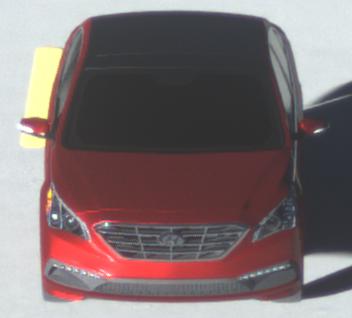
Make: Hyundai
Model: Sonata
Detailed model: Gen. 7
Model produced from: 2015
Model produced until: 2017
Doors: 4
Color: red
Road condition: dry road
Daytime: sunrise or sunset
Contrast: high contrast